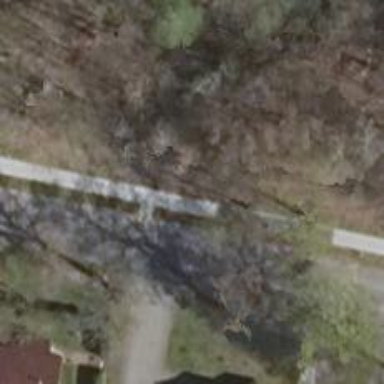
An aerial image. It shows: Residential road with asphalt surface and sidewalk on the left.